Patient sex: M
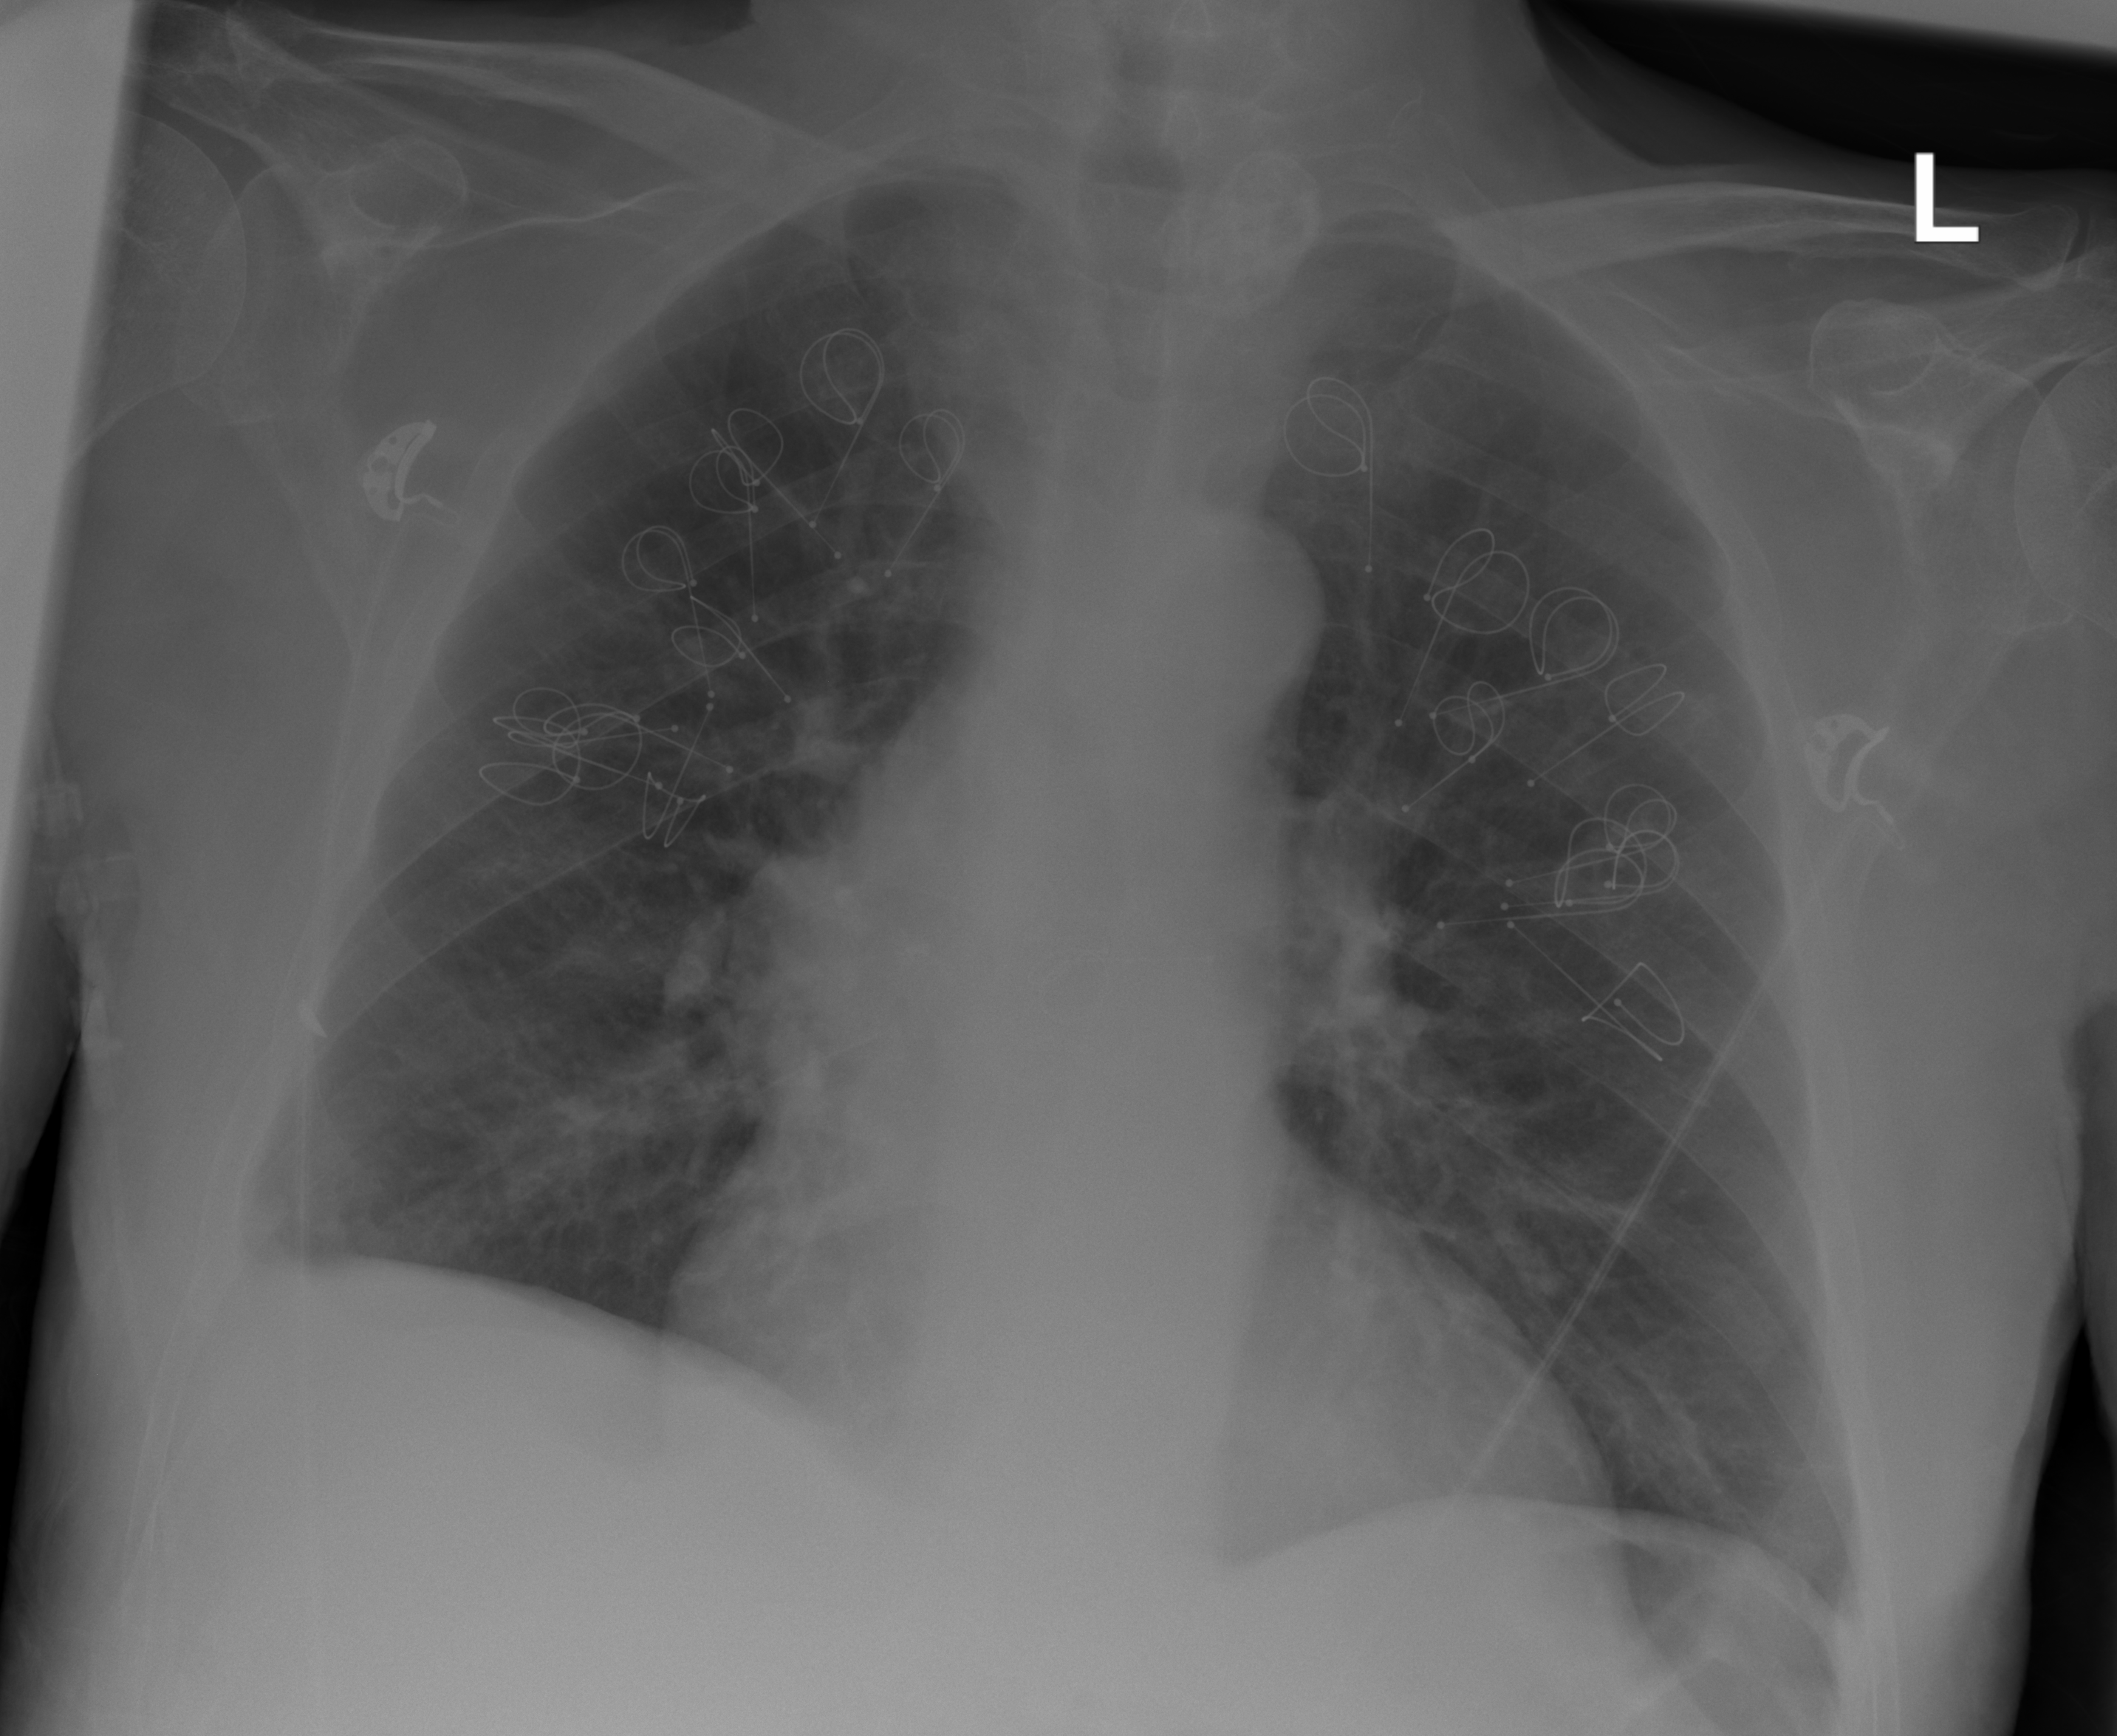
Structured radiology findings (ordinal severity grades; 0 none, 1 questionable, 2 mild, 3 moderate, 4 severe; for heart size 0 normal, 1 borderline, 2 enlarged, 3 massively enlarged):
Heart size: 0
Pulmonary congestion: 0
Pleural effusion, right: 2
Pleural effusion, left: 0
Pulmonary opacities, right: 0
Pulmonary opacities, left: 0
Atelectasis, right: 2
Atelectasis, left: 0